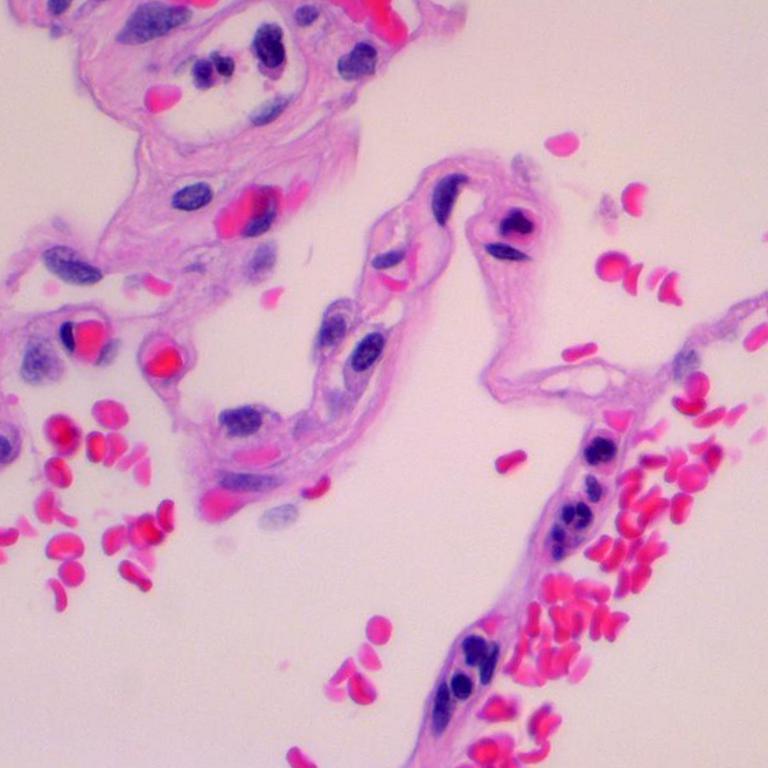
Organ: lung
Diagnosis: benign